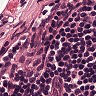
Metastatic tissue present: no